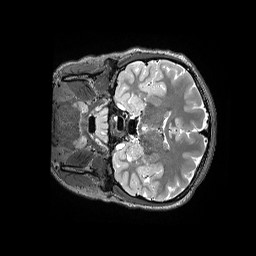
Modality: T2w
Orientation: coronal
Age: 17
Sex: female
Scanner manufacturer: siemens
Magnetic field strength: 3 T
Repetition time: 3.2 s
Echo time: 0.564 s